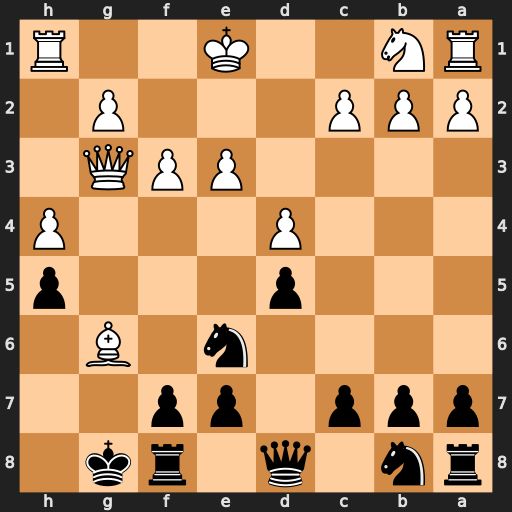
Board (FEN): rn1q1rk1/ppp1pp2/4n1B1/3p3p/3P3P/4PPQ1/PPP3P1/RN2K2R
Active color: b
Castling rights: KQ
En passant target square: -
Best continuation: fxg6 Qxg6+ Ng7